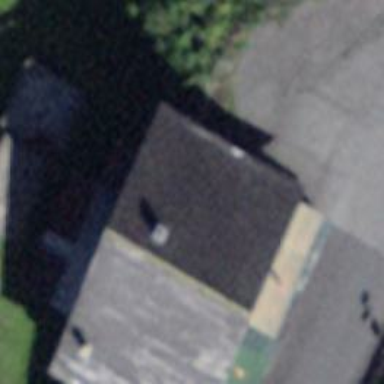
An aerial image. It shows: Restaurant.